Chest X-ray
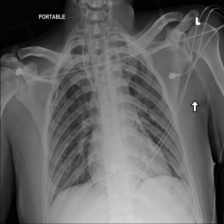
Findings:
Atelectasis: negative
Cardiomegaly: negative
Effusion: negative
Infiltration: negative
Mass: negative
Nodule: negative
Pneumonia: negative
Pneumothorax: negative
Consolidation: negative
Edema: negative
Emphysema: negative
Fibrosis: negative
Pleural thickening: negative
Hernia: negative